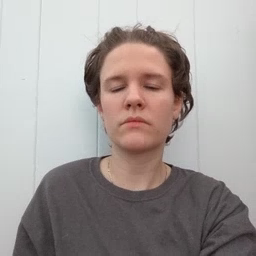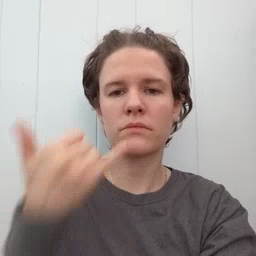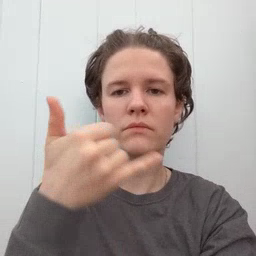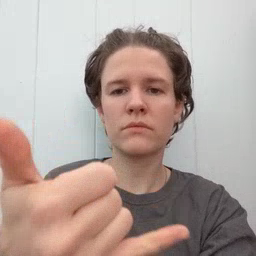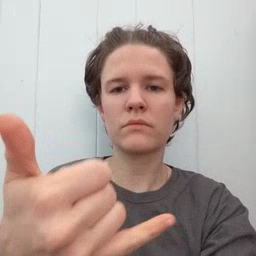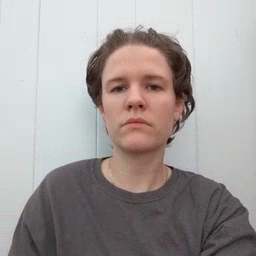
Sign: callonphone